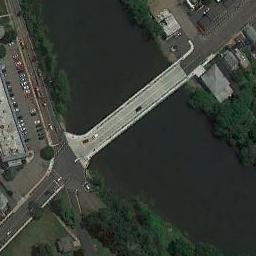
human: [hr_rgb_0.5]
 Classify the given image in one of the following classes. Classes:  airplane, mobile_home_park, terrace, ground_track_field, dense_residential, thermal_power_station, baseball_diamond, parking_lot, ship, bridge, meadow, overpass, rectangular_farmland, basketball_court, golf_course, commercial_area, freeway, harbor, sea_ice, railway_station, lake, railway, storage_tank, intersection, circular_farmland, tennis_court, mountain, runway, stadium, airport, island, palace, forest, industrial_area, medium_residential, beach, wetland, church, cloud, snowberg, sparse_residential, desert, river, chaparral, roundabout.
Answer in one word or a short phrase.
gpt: bridge